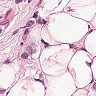
Metastatic tissue present: yes